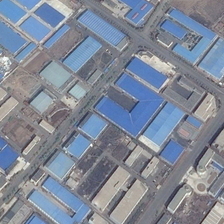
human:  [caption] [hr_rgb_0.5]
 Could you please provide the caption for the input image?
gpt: many buildings are in an industrial area .

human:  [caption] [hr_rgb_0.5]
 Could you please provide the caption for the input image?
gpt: many buildings are in an industrial area .

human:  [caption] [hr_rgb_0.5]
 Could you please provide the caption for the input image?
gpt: many buildings are in an industrial area .

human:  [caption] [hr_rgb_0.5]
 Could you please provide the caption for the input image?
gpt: many buildings are in an industrial area .

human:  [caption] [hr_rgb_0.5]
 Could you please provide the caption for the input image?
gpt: many buildings are in an industrial area .